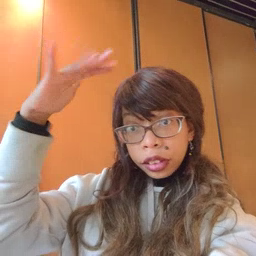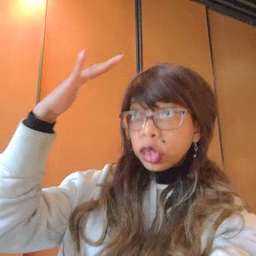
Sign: helicopter